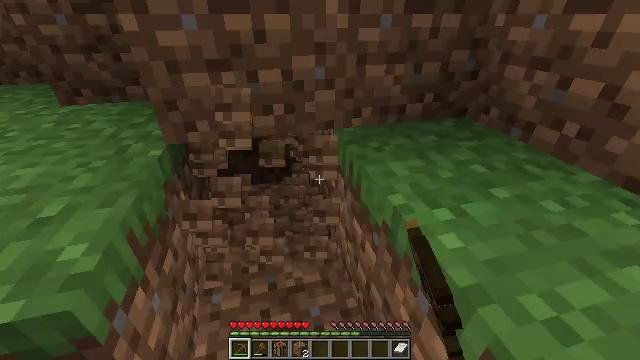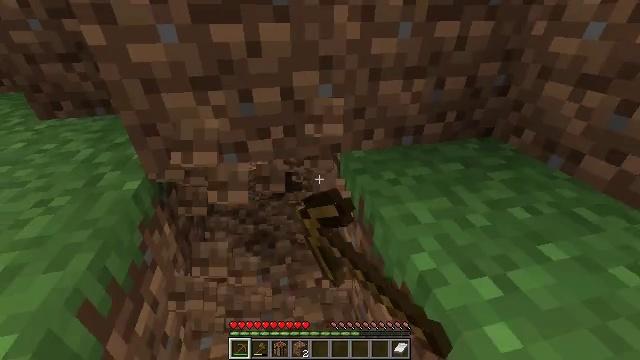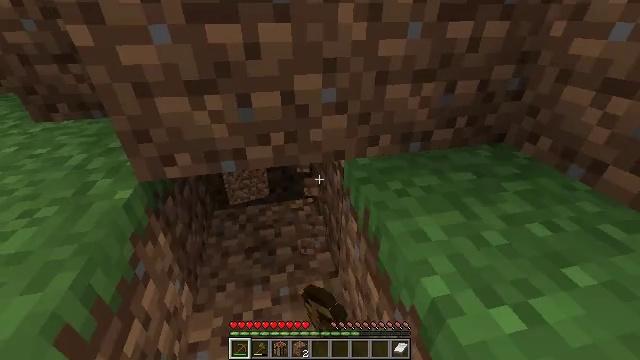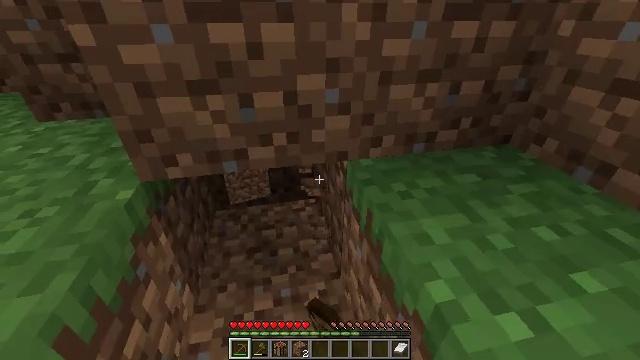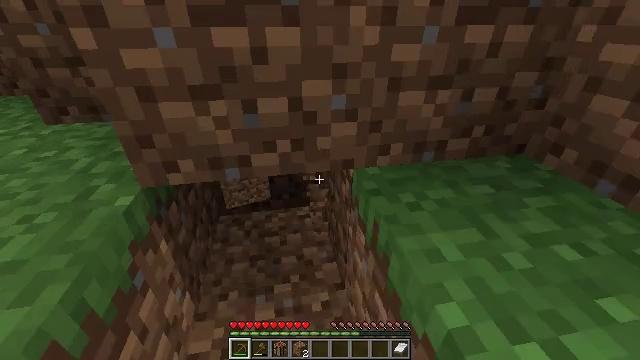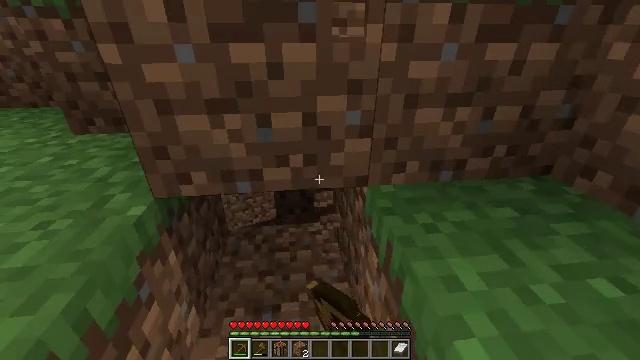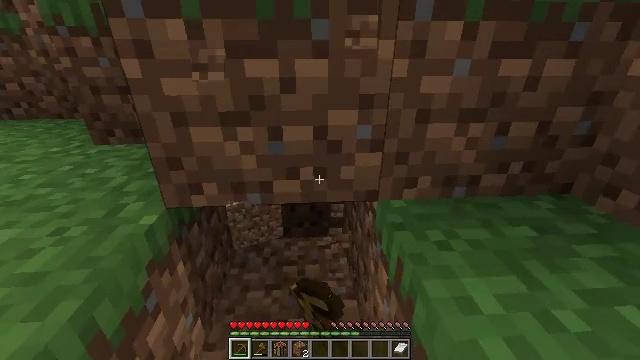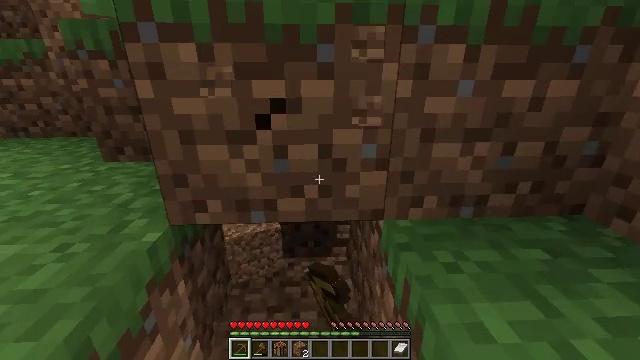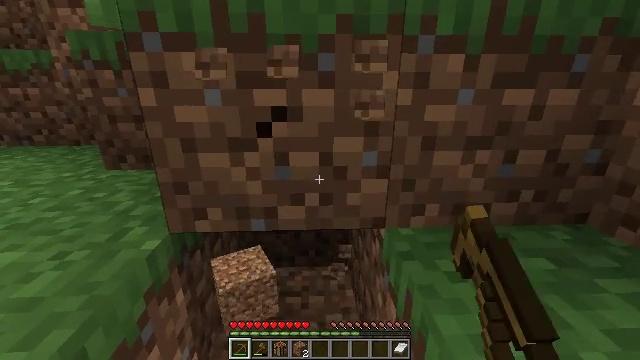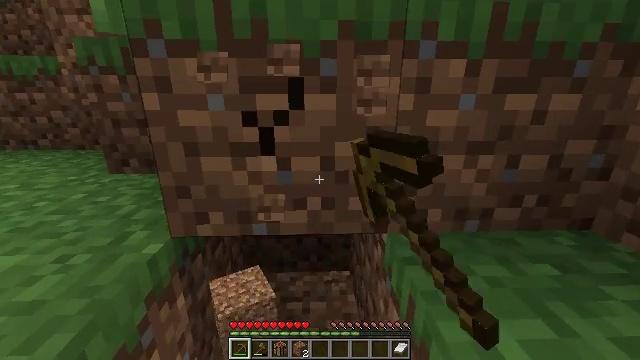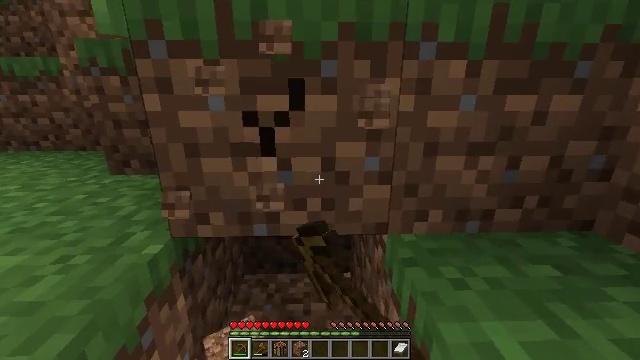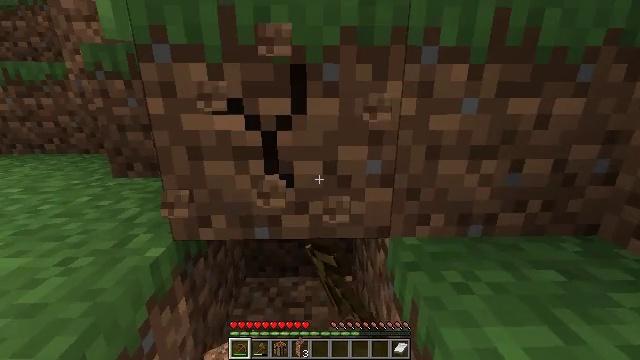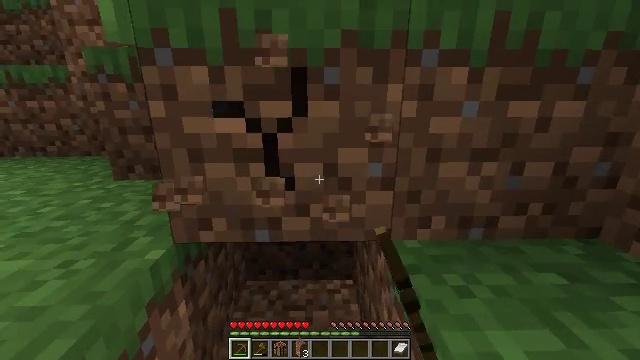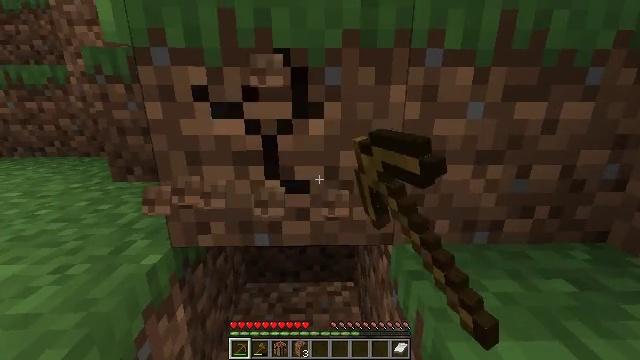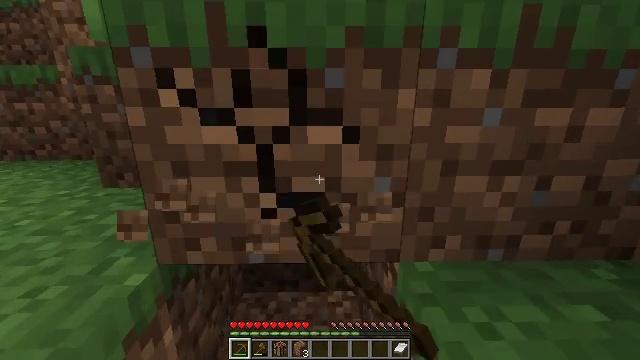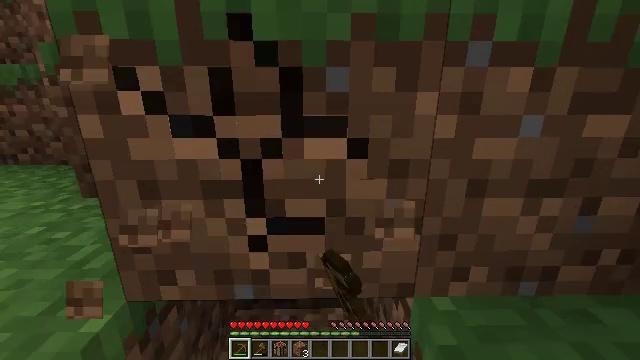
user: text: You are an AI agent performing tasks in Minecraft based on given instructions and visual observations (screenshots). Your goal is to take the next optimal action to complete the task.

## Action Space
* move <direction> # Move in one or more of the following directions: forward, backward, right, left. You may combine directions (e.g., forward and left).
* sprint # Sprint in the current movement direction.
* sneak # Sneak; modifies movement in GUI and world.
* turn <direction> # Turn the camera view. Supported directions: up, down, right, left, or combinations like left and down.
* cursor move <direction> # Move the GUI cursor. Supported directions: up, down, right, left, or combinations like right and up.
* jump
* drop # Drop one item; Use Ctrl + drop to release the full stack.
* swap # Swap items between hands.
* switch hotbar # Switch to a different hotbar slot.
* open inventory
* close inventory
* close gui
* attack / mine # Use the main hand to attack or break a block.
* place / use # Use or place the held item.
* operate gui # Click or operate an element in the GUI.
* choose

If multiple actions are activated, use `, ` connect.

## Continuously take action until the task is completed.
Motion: motion action
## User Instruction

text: Collect the grass block using a shovel.
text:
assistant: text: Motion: move forward, attack / mine
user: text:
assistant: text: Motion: attack / mine
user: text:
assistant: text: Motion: attack / mine
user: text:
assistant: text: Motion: turn left, attack / mine
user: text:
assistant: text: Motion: turn left and up, attack / mine
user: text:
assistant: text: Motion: turn left and up, attack / mine
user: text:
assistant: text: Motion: turn left and up, attack / mine
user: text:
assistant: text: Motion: turn up, attack / mine
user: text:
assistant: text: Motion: turn up, attack / mine
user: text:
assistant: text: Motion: attack / mine
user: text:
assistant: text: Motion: attack / mine
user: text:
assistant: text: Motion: attack / mine
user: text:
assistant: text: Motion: move forward, attack / mine
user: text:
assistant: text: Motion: move forward, attack / mine
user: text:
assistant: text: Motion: attack / mine
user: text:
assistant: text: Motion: attack / mine
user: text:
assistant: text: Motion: attack / mine
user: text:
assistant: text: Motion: attack / mine
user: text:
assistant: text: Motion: attack / mine
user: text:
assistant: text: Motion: attack / mine
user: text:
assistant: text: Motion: turn left, attack / mine
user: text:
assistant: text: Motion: attack / mine
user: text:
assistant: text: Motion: attack / mine
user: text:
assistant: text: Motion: attack / mine
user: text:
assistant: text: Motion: attack / mine
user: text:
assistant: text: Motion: attack / mine
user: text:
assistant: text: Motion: attack / mine
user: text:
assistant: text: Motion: move forward, attack / mine
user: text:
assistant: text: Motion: move forward, attack / mine
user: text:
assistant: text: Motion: move forward, attack / mine